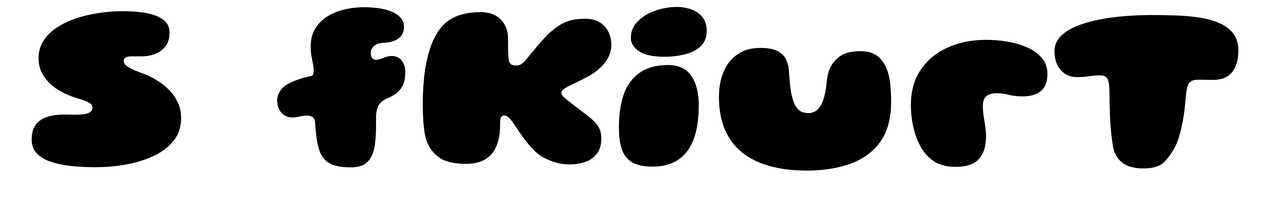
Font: Gluten_Black